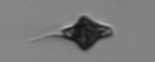
Label: Euglena